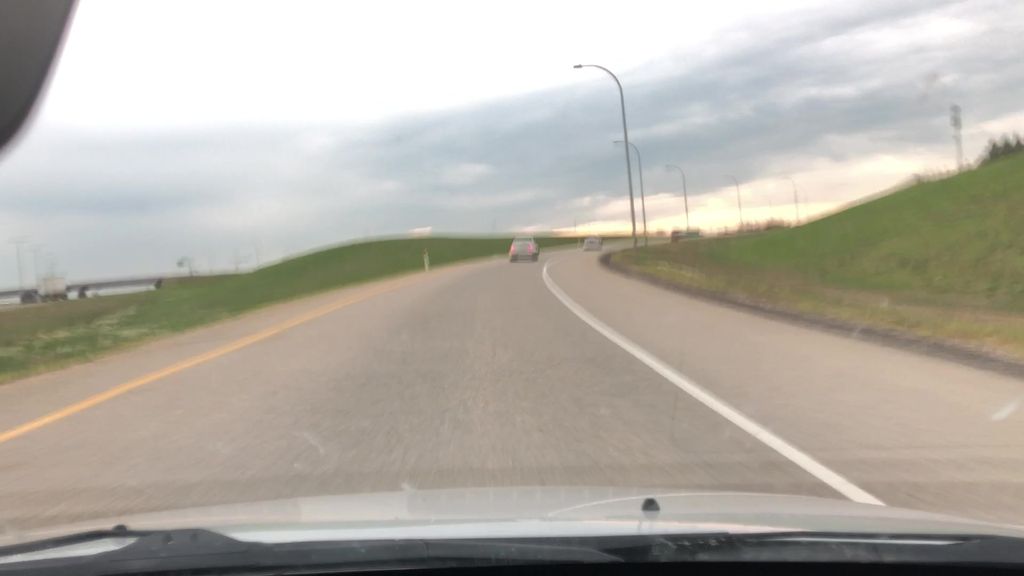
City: edmonton